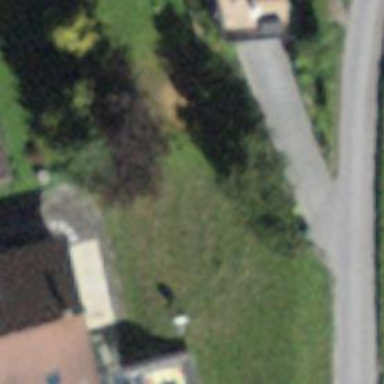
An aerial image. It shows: Retaining wall.